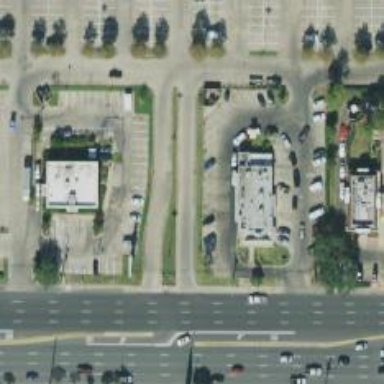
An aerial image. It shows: Parking space is available.